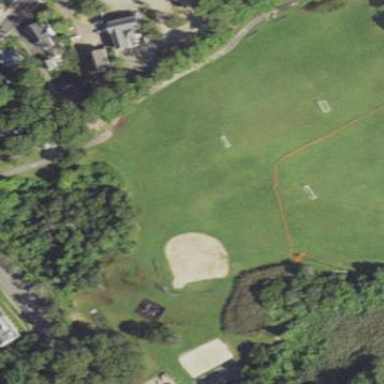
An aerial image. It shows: Soccer pitch designated for leisure and sports activities.